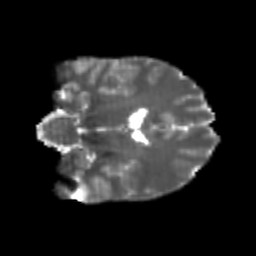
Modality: T2w
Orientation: coronal
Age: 21
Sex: male
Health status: healthy
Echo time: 0.074 s